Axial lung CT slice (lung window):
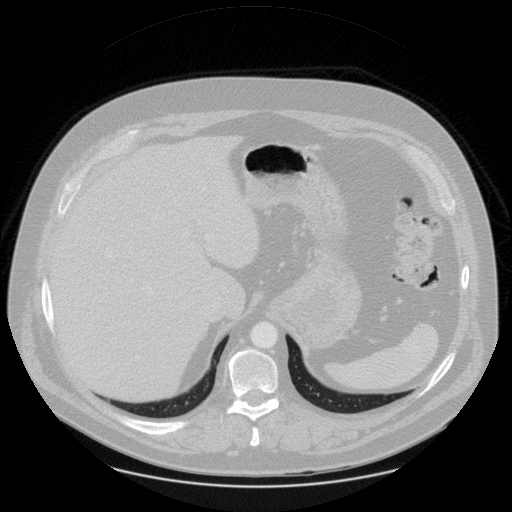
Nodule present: no